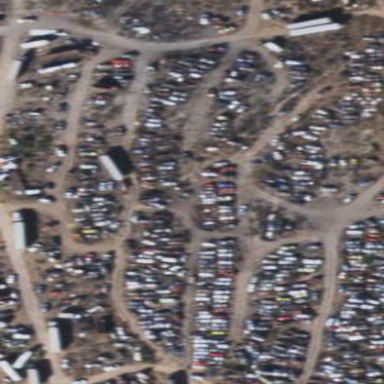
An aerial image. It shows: Scrap yard located in industrial area.